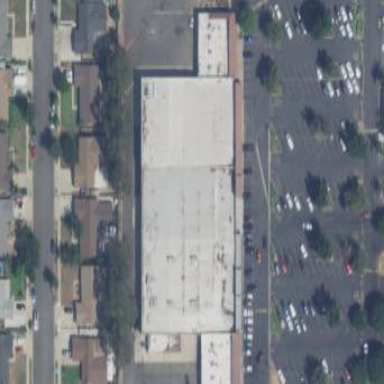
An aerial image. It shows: Variety store located in building.